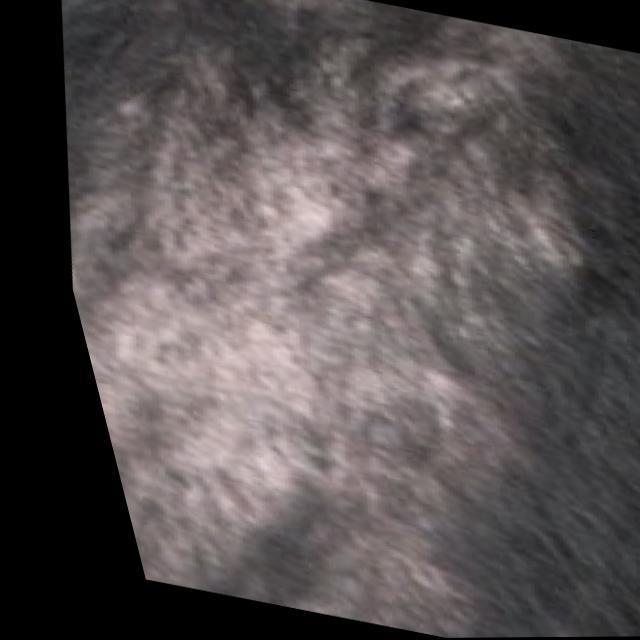
Canine hypersensitivity reaction — allergic skin response with urticaria, erythema, pruritus, and angioedema. May be food, environmental, or flea allergy related.